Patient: sex F, age 76
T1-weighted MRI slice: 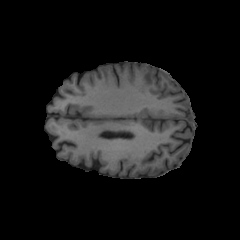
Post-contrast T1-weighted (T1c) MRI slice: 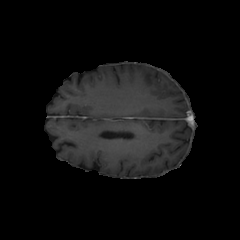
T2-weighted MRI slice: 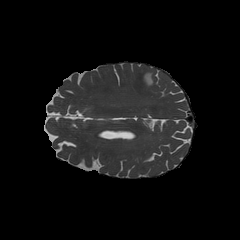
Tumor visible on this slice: yes
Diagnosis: Glioblastoma, IDH-wildtype
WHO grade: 4